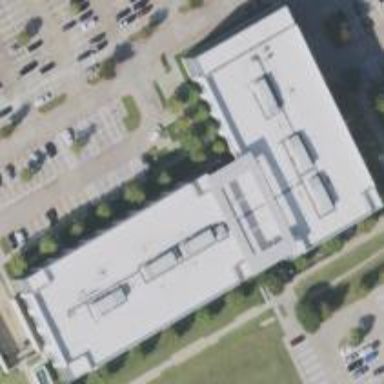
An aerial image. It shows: Commercial building.